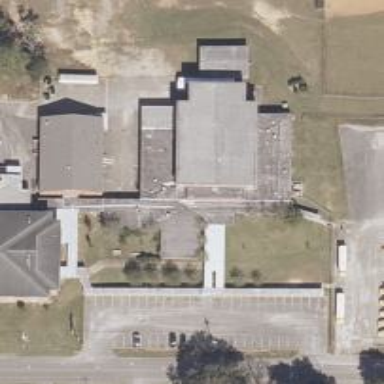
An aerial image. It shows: School.